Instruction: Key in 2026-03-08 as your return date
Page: home
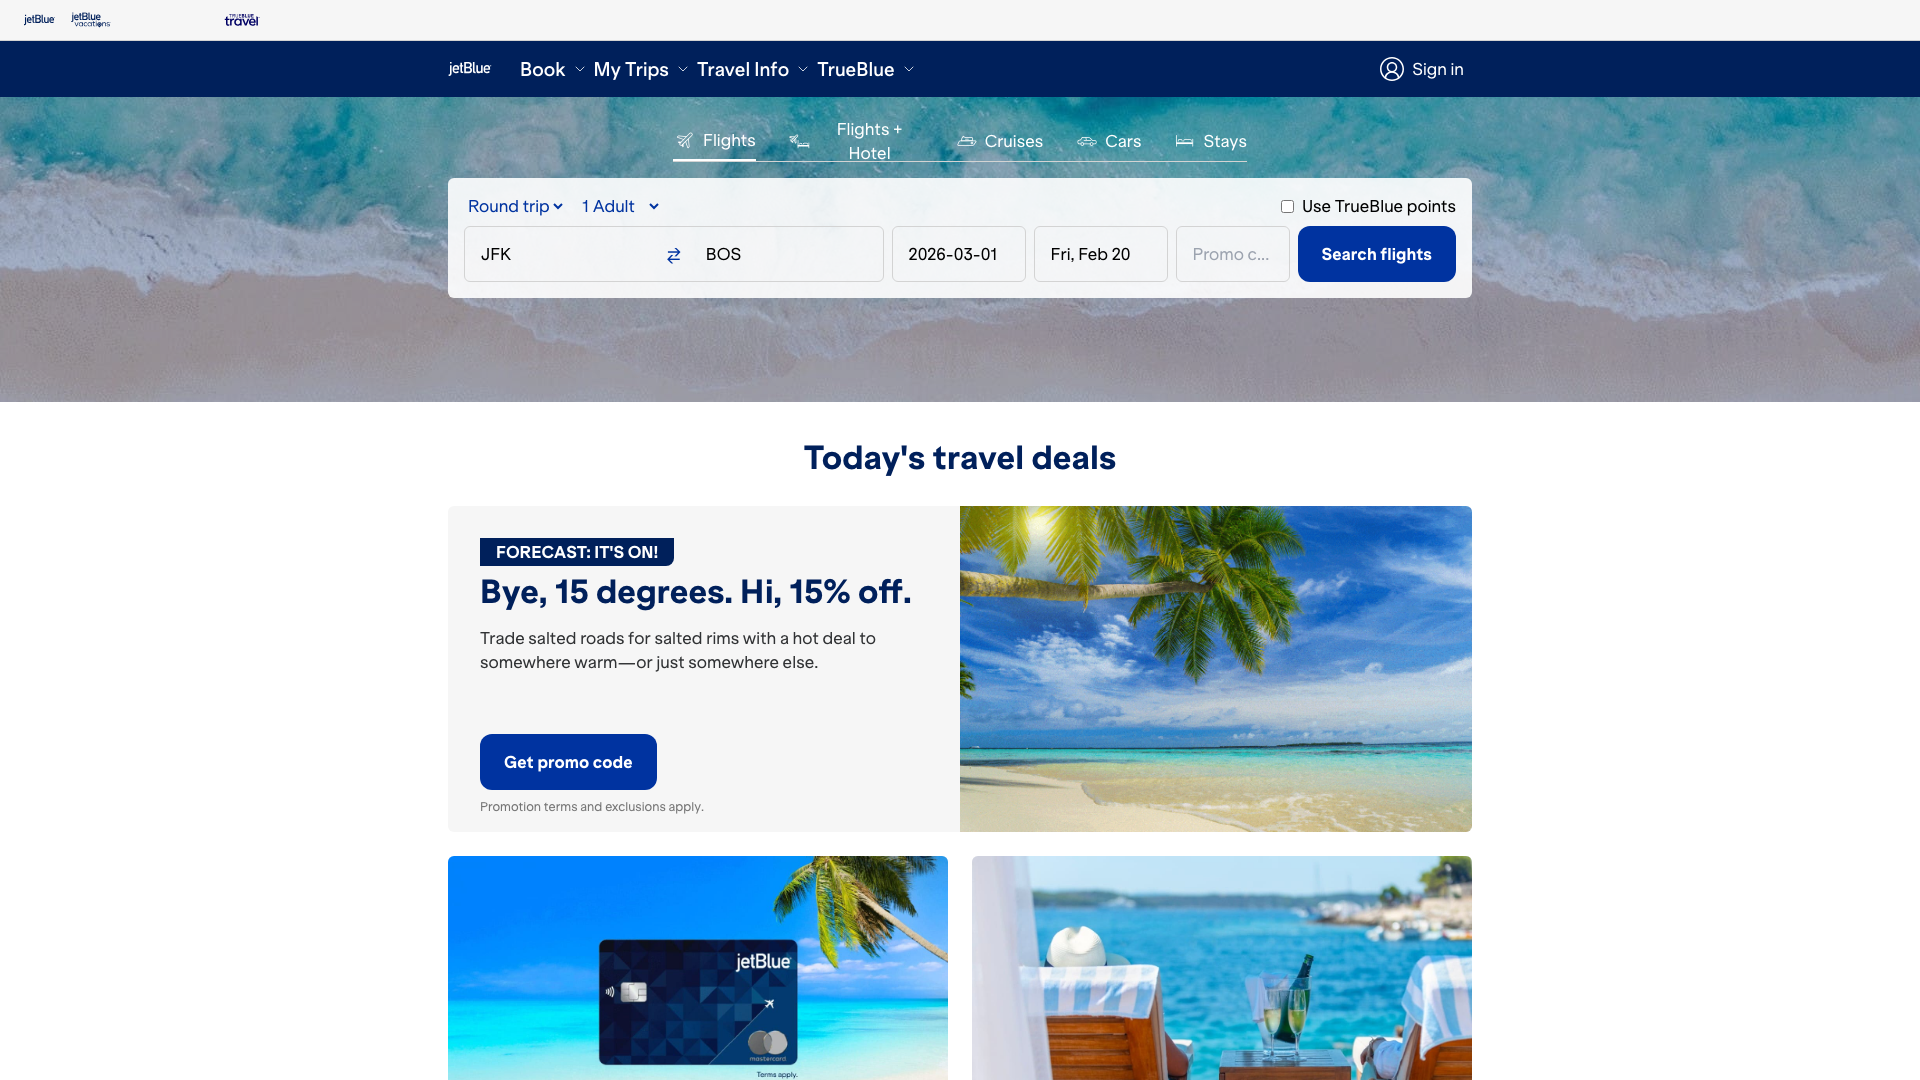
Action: type